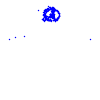
Particle: pion